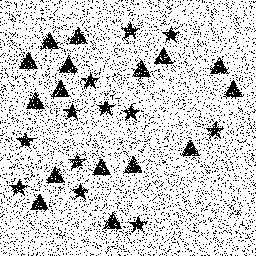
Squares: 0
Triangles: 16
Stars: 12
Total shapes: 28